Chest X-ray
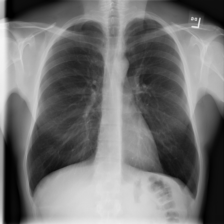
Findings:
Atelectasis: negative
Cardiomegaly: negative
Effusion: negative
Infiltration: negative
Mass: negative
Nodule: negative
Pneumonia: negative
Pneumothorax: negative
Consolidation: negative
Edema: negative
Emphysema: negative
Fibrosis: negative
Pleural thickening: negative
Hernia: negative